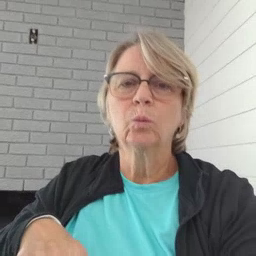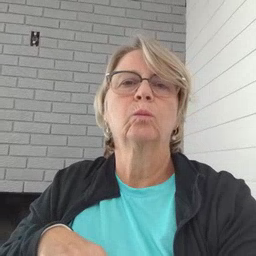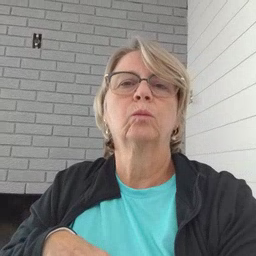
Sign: haveto